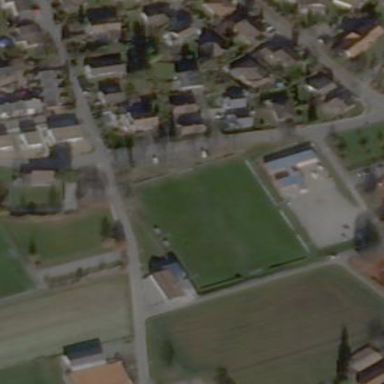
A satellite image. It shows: Soccer pitch designated for leisure and sports activities.